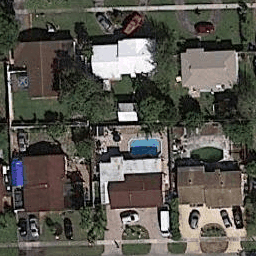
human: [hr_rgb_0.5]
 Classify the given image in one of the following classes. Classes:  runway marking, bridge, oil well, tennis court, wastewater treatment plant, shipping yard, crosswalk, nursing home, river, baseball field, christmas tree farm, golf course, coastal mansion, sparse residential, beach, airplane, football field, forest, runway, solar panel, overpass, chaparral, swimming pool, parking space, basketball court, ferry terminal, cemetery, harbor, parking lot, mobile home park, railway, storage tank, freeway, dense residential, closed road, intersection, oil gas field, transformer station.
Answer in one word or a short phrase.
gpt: dense residential